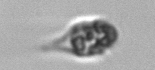
Label: Mesodinium